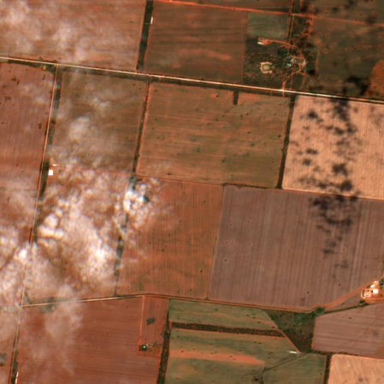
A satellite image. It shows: Farmland used to cultivate crops.